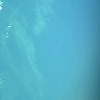
Label: water